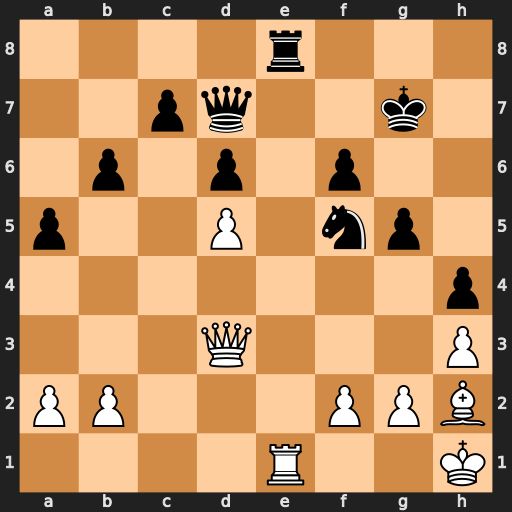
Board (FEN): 4r3/2pq2k1/1p1p1p2/p2P1np1/7p/3Q3P/PP3PPB/4R2K
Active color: w
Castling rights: -
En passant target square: -
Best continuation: Rxe8 Qxe8 Qxf5